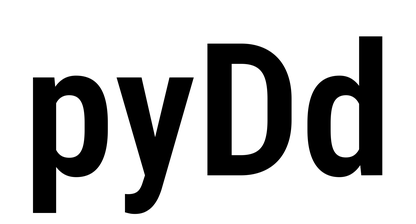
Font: Roboto_Condensed_SemiBold